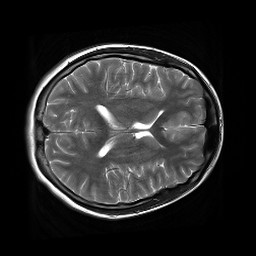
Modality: T2w
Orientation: axial
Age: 19
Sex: female
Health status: healthy
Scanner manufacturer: siemens
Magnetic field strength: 3 T
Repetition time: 4.01 s
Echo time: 0.116 s